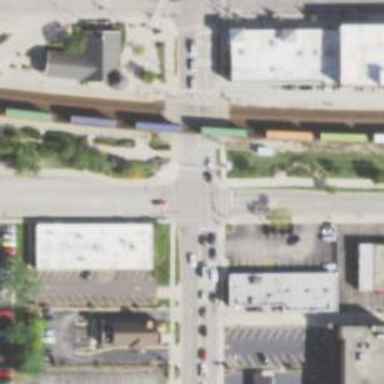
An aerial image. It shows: Unmarked road crossing.